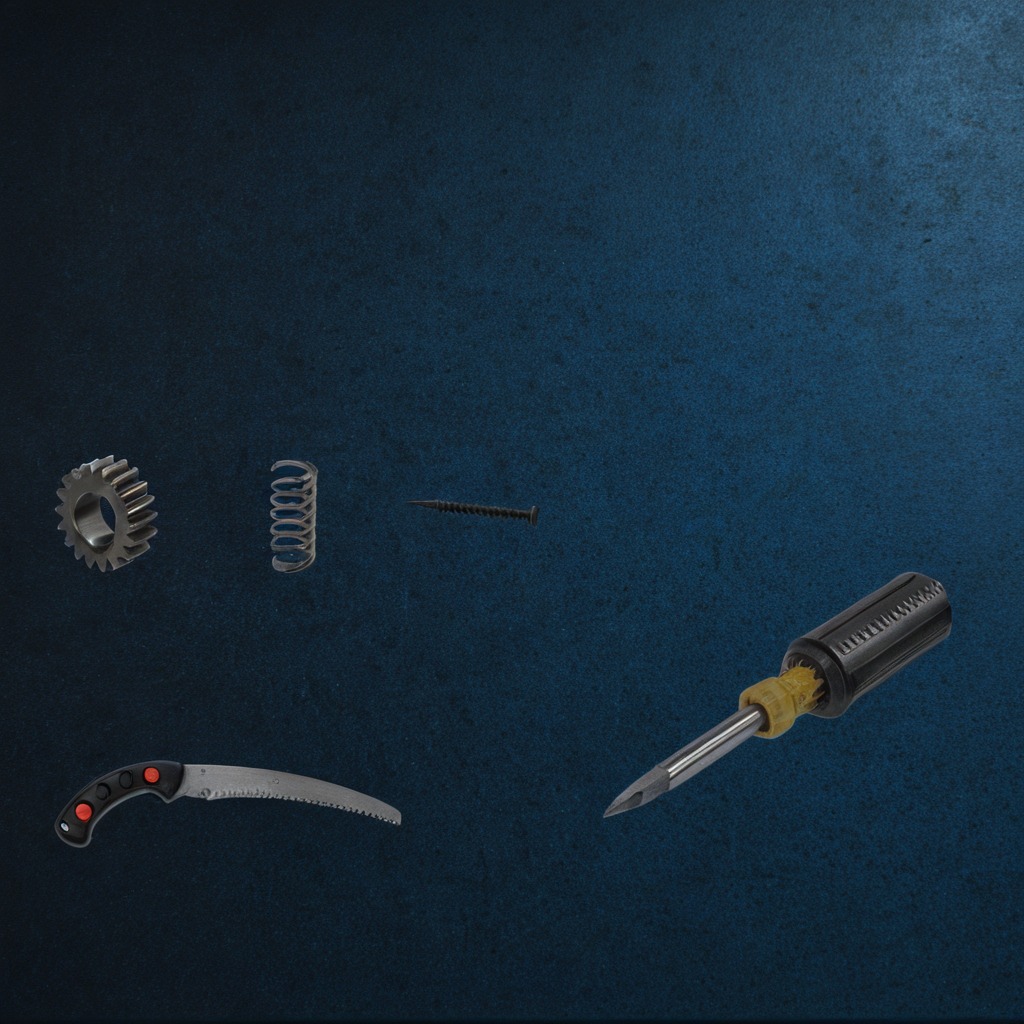
A steel gear with teeth, a metal machine screw, a coiled metal spring, a handheld metal saw, and a screwdriver are lying on the clean granite tabletop covered with a blue rubber mat inside a workshop at night dim ambient light soft shadows worn but beneath the mat.